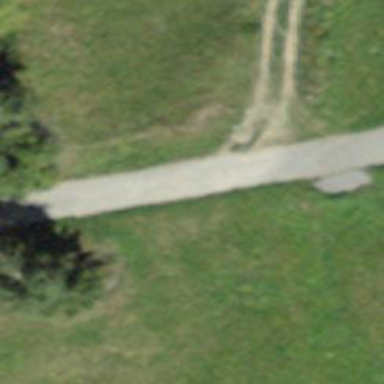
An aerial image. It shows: Paved track with grade 1 surface.